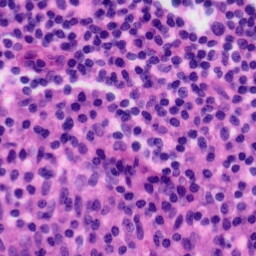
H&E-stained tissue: Tonsil